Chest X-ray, PA view. Patient: 8 years old, sex F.
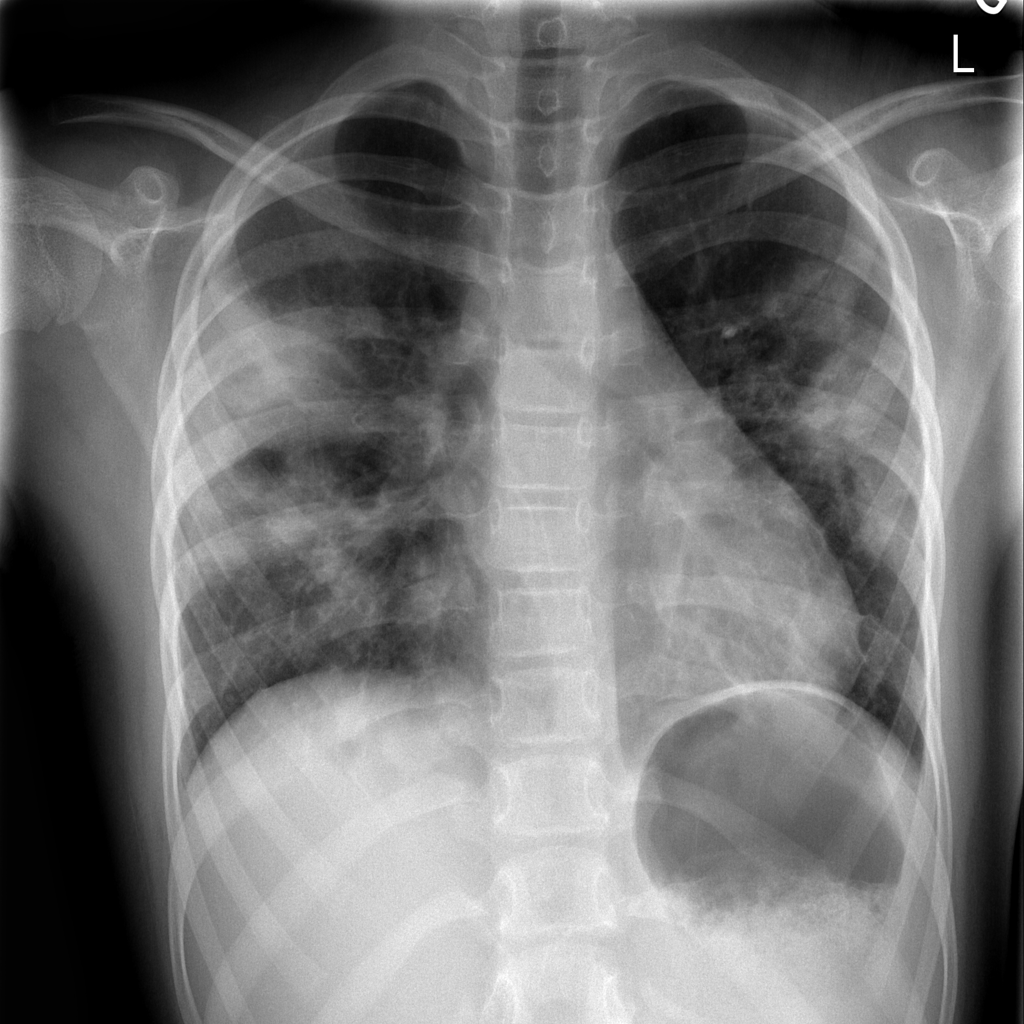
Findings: No Finding